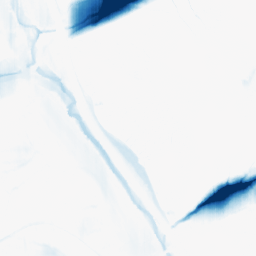
Category: morphological
Decomposition family: morphological_ellipse
Decomposition parameters: operation: closing
width: 50
height: 5
Upsampling method: regularized
Upsampling parameters: scale: 2
lambda_reg: 0.01
Upsampling scale: 2